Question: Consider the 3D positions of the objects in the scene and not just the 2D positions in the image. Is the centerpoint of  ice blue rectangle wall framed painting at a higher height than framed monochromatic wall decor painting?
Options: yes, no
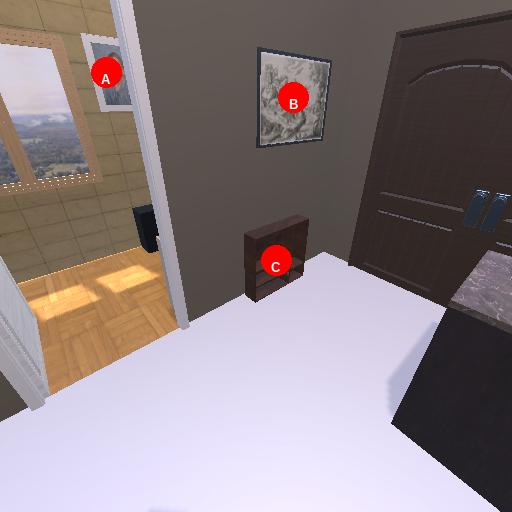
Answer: yes